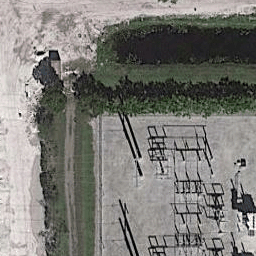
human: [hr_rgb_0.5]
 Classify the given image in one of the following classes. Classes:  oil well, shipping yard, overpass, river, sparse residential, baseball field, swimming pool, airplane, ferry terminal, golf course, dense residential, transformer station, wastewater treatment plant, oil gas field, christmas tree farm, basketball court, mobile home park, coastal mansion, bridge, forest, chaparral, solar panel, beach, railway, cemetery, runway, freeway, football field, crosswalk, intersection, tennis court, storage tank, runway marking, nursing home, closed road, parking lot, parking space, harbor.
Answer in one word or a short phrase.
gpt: transformer station